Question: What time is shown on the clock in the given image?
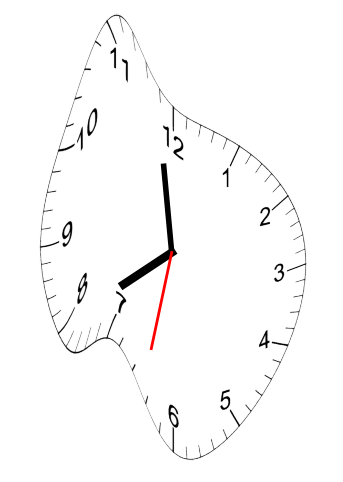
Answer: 07:58:32